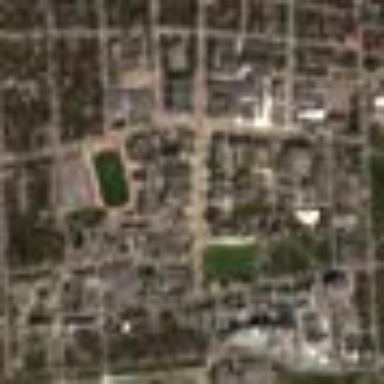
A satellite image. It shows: University.